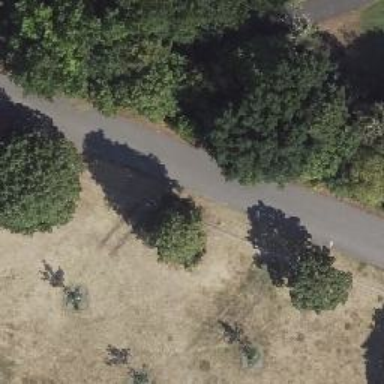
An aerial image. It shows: Park with broadleaved deciduous trees.